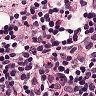
Metastatic tissue present: no